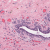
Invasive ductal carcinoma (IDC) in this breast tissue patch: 0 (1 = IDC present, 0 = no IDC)